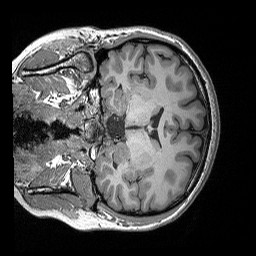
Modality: T1w
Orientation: coronal
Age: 20
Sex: female